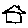
Label: house